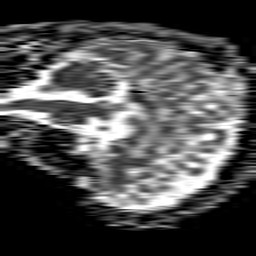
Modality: ADC
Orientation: sagittal
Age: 52
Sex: female
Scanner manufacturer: philips
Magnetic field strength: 1.5 T
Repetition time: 4.6 s
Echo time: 0.08631 s